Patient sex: M
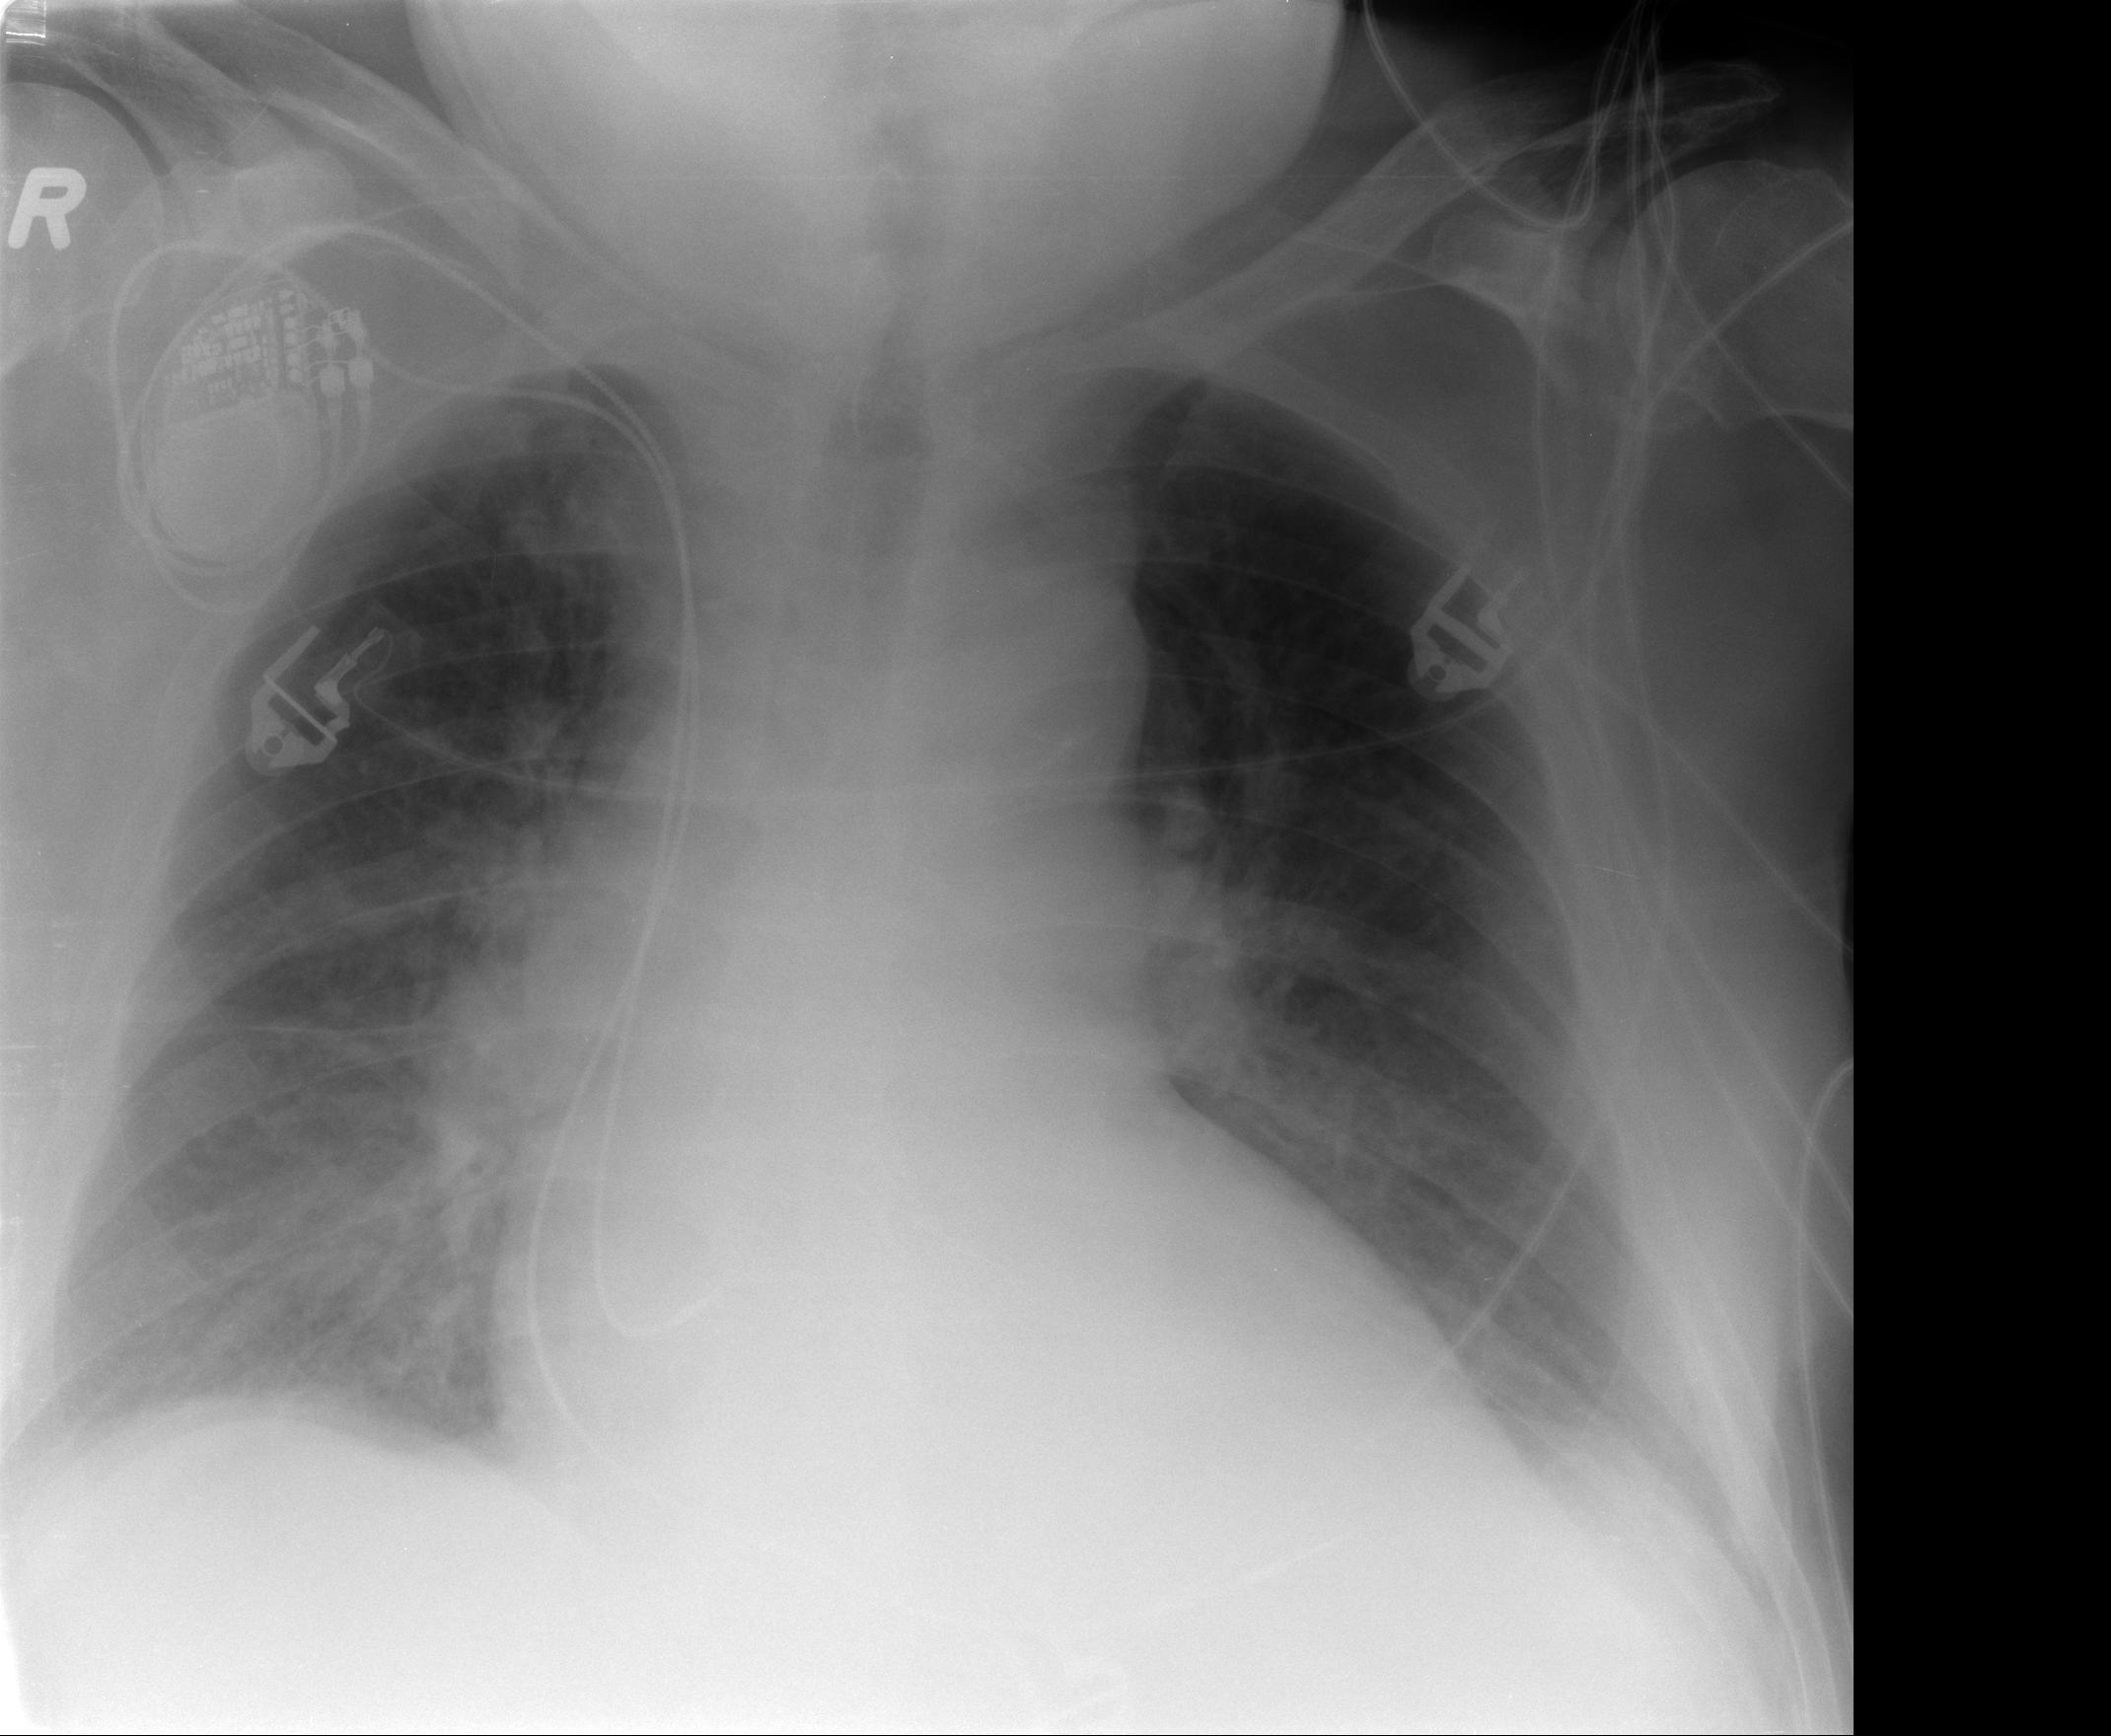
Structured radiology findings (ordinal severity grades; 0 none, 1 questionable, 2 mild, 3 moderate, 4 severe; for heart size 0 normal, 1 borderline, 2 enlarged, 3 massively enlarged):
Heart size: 2
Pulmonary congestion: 3
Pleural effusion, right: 2
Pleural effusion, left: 2
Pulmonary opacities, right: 2
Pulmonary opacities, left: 2
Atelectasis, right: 2
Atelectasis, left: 2